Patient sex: M
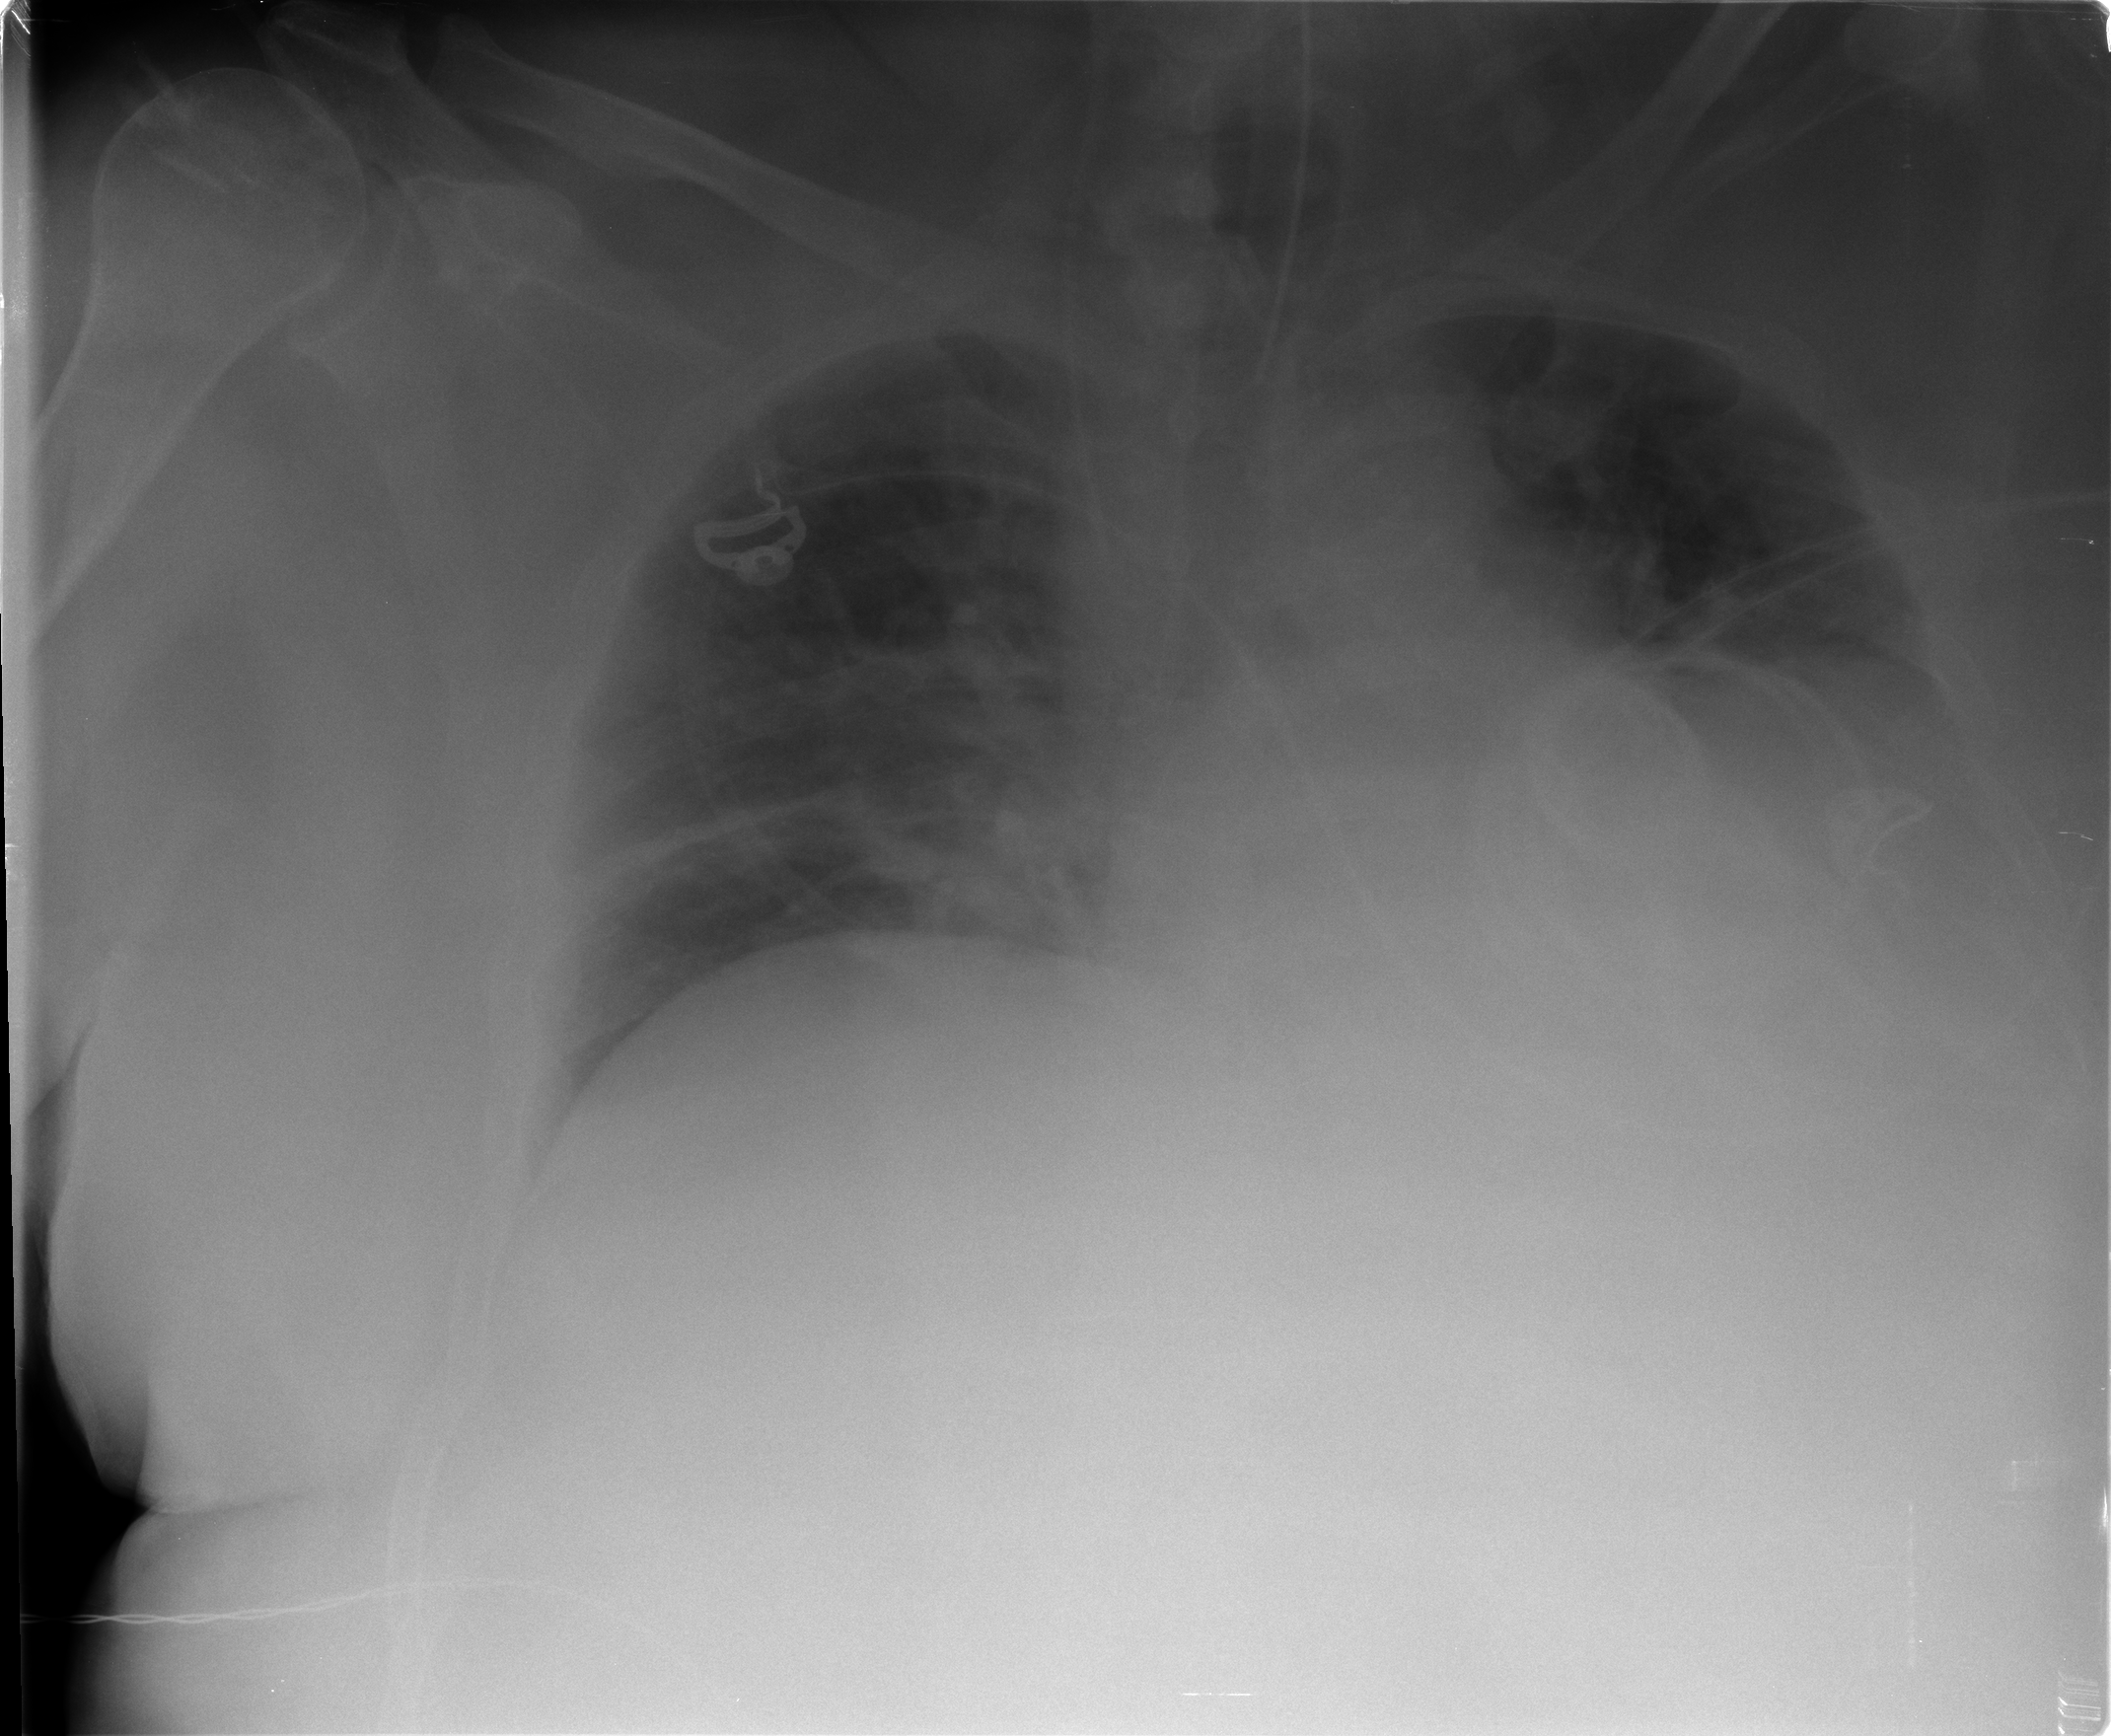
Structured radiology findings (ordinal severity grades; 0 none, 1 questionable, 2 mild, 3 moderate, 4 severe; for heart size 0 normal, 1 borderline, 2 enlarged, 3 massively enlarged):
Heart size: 2
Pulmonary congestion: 2
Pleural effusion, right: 0
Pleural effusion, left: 2
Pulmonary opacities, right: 0
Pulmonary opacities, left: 0
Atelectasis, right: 1
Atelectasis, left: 2